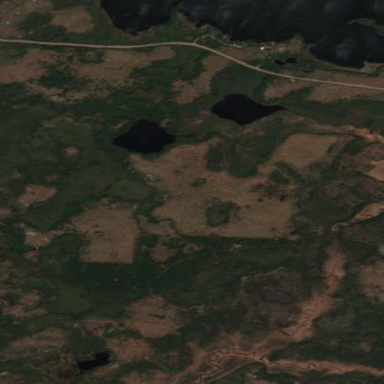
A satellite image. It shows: Bog wetland.